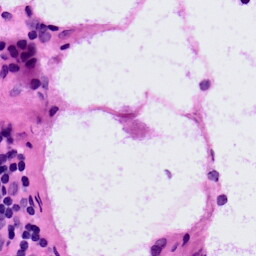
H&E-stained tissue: LymphNode